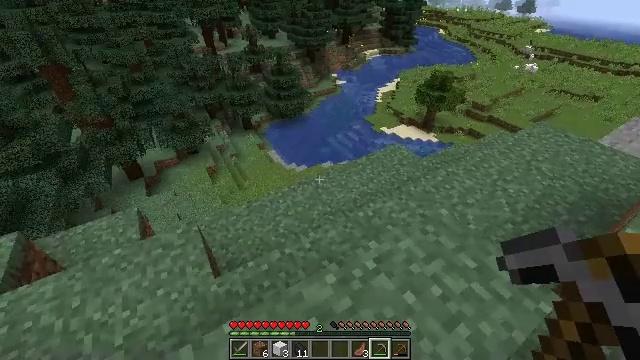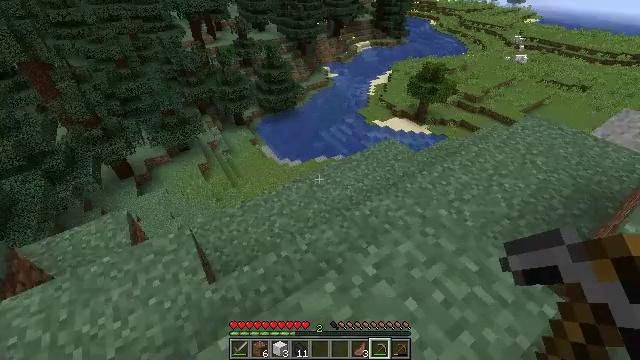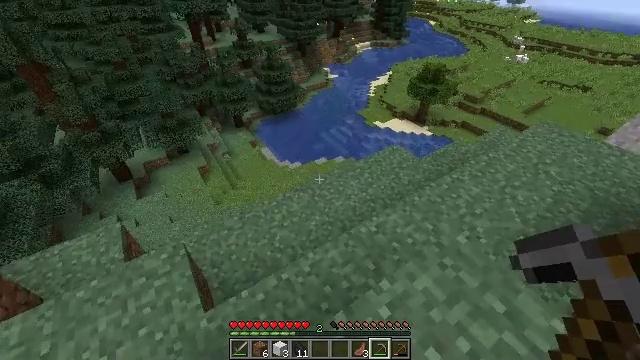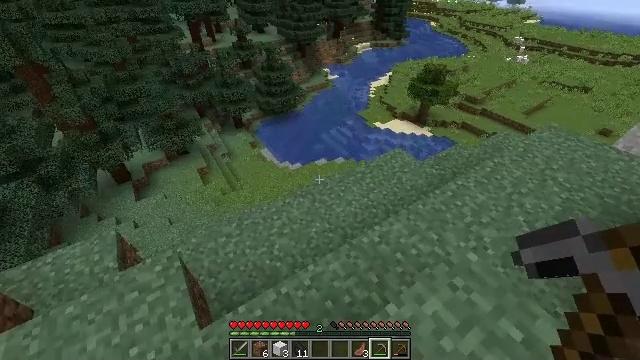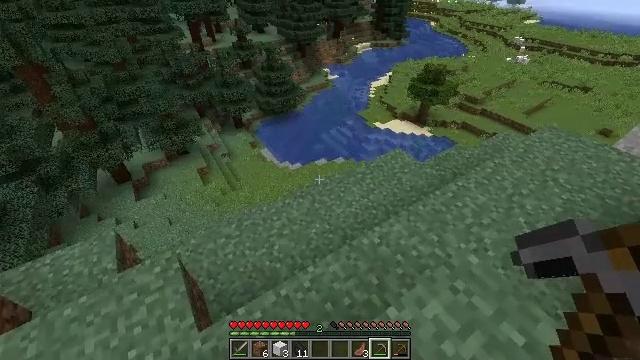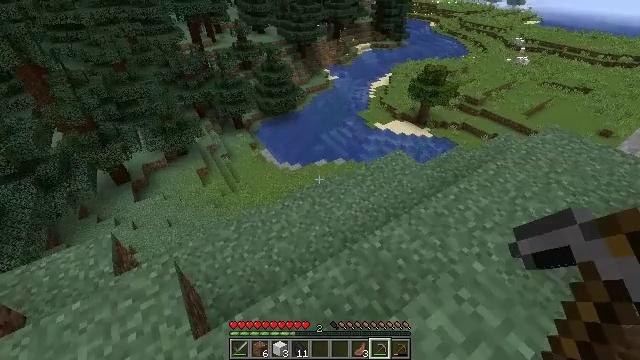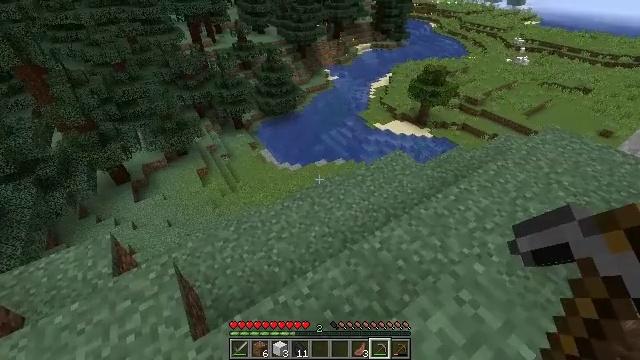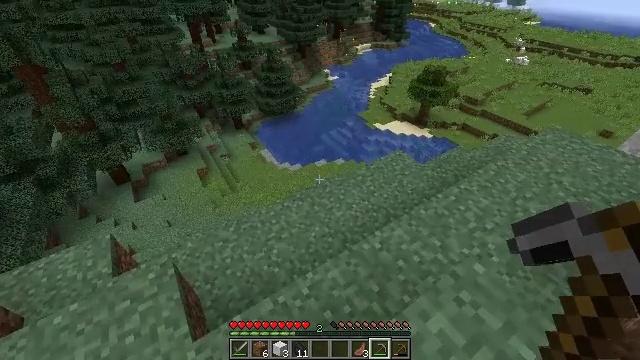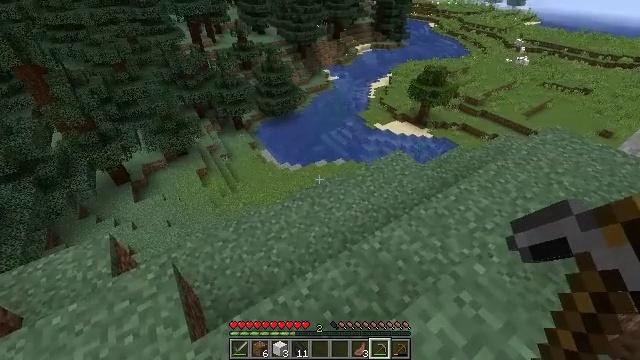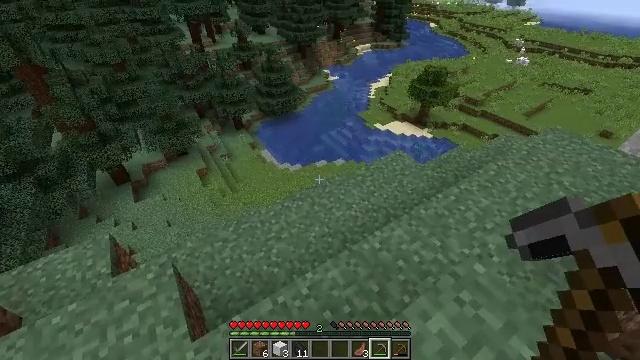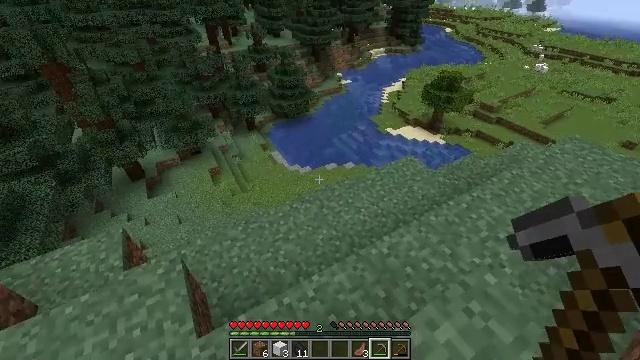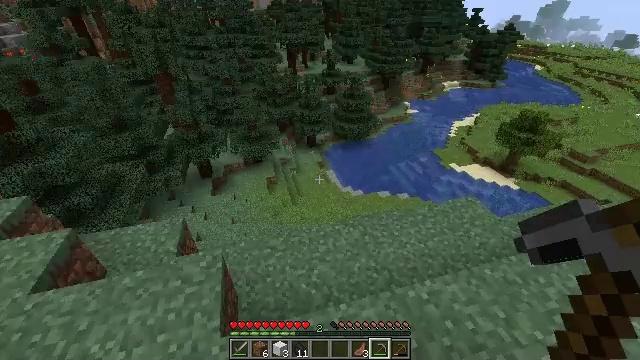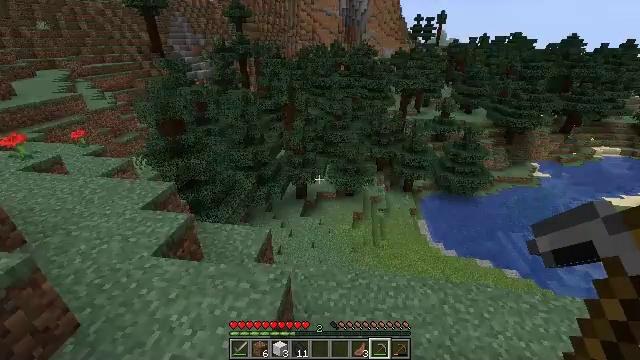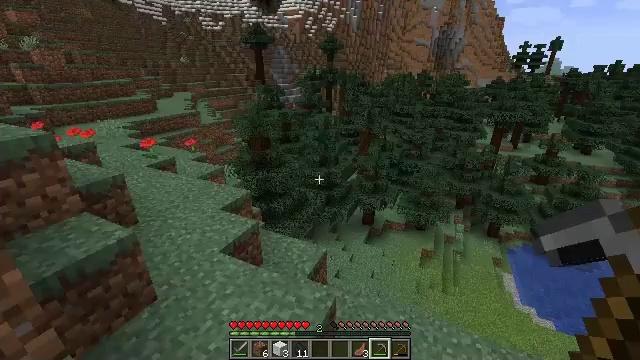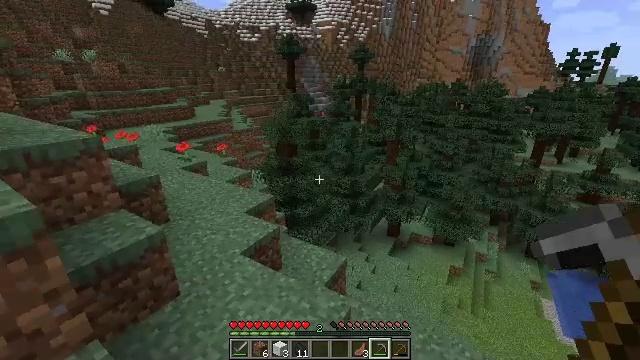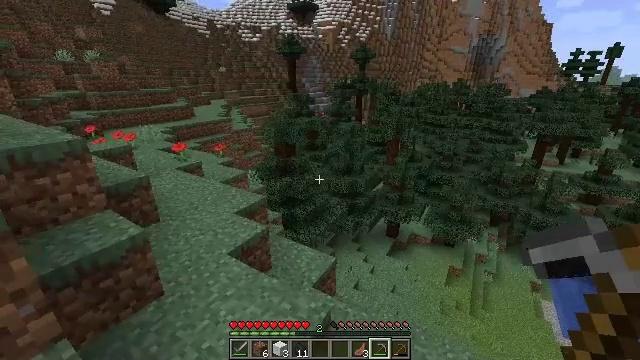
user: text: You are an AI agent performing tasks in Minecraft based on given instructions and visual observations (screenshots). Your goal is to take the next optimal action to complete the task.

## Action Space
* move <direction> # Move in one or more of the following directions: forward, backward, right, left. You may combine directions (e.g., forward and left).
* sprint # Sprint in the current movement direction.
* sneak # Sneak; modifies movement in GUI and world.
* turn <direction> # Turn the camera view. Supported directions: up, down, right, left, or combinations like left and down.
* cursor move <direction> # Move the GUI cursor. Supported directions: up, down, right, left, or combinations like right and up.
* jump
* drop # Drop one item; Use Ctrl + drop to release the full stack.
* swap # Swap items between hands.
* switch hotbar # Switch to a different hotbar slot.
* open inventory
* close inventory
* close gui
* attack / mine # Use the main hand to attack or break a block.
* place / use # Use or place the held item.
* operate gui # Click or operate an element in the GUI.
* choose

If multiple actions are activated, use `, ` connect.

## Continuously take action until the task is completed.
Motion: motion action
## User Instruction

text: Hunt fish.
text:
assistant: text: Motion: move forward, turn right and down
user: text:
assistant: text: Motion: move forward
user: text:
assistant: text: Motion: no_op
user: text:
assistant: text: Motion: no_op
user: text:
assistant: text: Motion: no_op
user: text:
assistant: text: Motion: no_op
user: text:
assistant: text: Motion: no_op
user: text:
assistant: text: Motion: no_op
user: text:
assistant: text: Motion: no_op
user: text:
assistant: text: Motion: turn left
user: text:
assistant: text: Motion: move right, turn left and up
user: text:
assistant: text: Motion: move right, turn left and up
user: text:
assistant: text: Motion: move right, turn left and up
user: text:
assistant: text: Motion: move right, turn left and up
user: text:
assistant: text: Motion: move right
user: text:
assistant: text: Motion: move right
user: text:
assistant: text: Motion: move right
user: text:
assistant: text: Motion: move right
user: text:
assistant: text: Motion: move right
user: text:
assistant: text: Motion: no_op
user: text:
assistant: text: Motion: no_op
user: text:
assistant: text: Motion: no_op
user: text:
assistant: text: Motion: no_op
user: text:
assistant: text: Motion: no_op
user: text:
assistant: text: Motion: no_op
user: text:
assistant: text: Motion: no_op
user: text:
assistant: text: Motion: no_op
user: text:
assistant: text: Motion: no_op
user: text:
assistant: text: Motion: no_op
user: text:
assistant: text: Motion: no_op